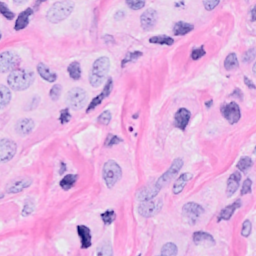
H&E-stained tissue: Breast